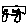
Label: car